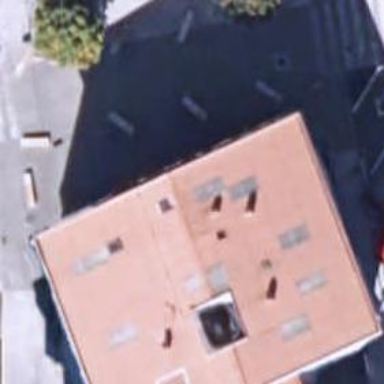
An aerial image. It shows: Kindergarten.